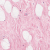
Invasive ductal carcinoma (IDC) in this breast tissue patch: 0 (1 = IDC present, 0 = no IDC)